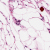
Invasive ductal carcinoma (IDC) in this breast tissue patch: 0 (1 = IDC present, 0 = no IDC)